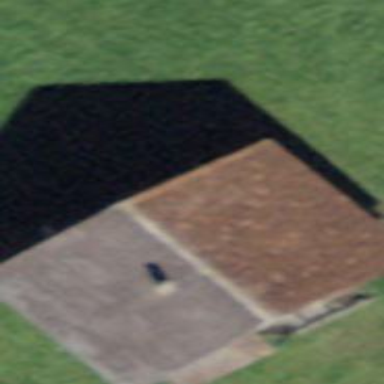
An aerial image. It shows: Farm building.